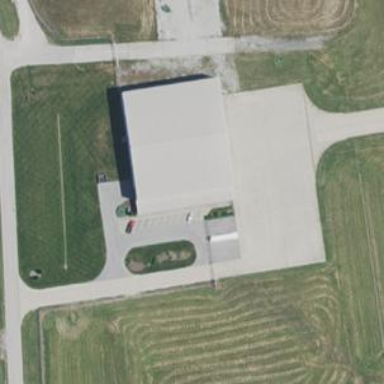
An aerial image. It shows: Building designed as airport hangar.